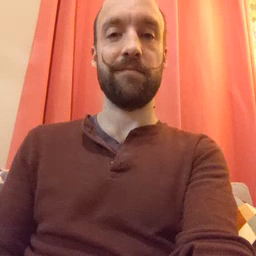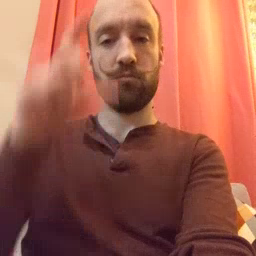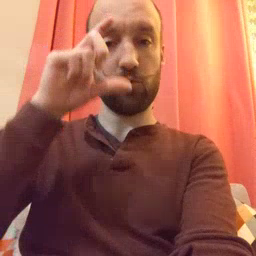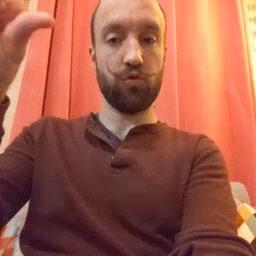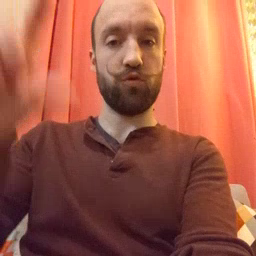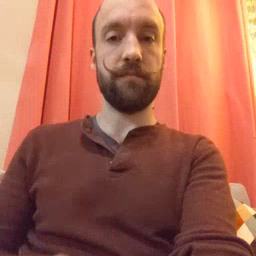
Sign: moon